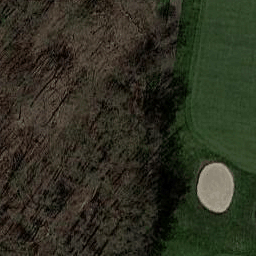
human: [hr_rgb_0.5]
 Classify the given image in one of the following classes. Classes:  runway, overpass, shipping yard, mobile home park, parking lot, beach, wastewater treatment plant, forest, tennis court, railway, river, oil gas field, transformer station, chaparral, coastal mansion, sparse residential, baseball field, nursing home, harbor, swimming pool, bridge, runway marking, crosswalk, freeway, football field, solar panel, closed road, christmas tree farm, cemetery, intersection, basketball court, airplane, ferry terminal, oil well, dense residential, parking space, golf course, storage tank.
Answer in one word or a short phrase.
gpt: golf course